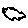
Label: cloud